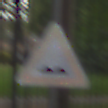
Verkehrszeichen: UnebeneFahrbahn
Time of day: MorningAfternoon
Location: Outdoor (Urban)
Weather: Overcast
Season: NotSpecified
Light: Natural